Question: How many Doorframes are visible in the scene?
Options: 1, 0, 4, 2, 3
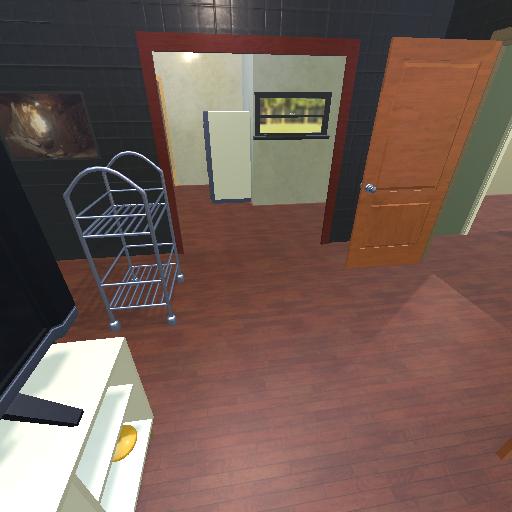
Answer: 1